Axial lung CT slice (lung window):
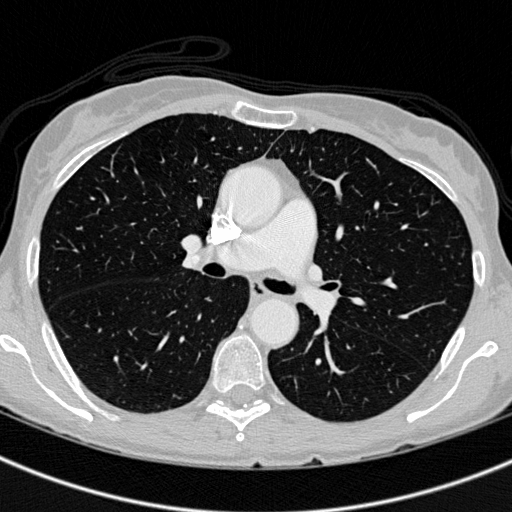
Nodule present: no